Field crop: maize
Growth stage: 2
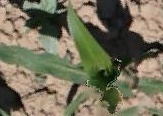
Species: maize